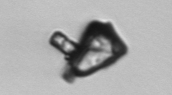
Label: Delphineis